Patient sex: M
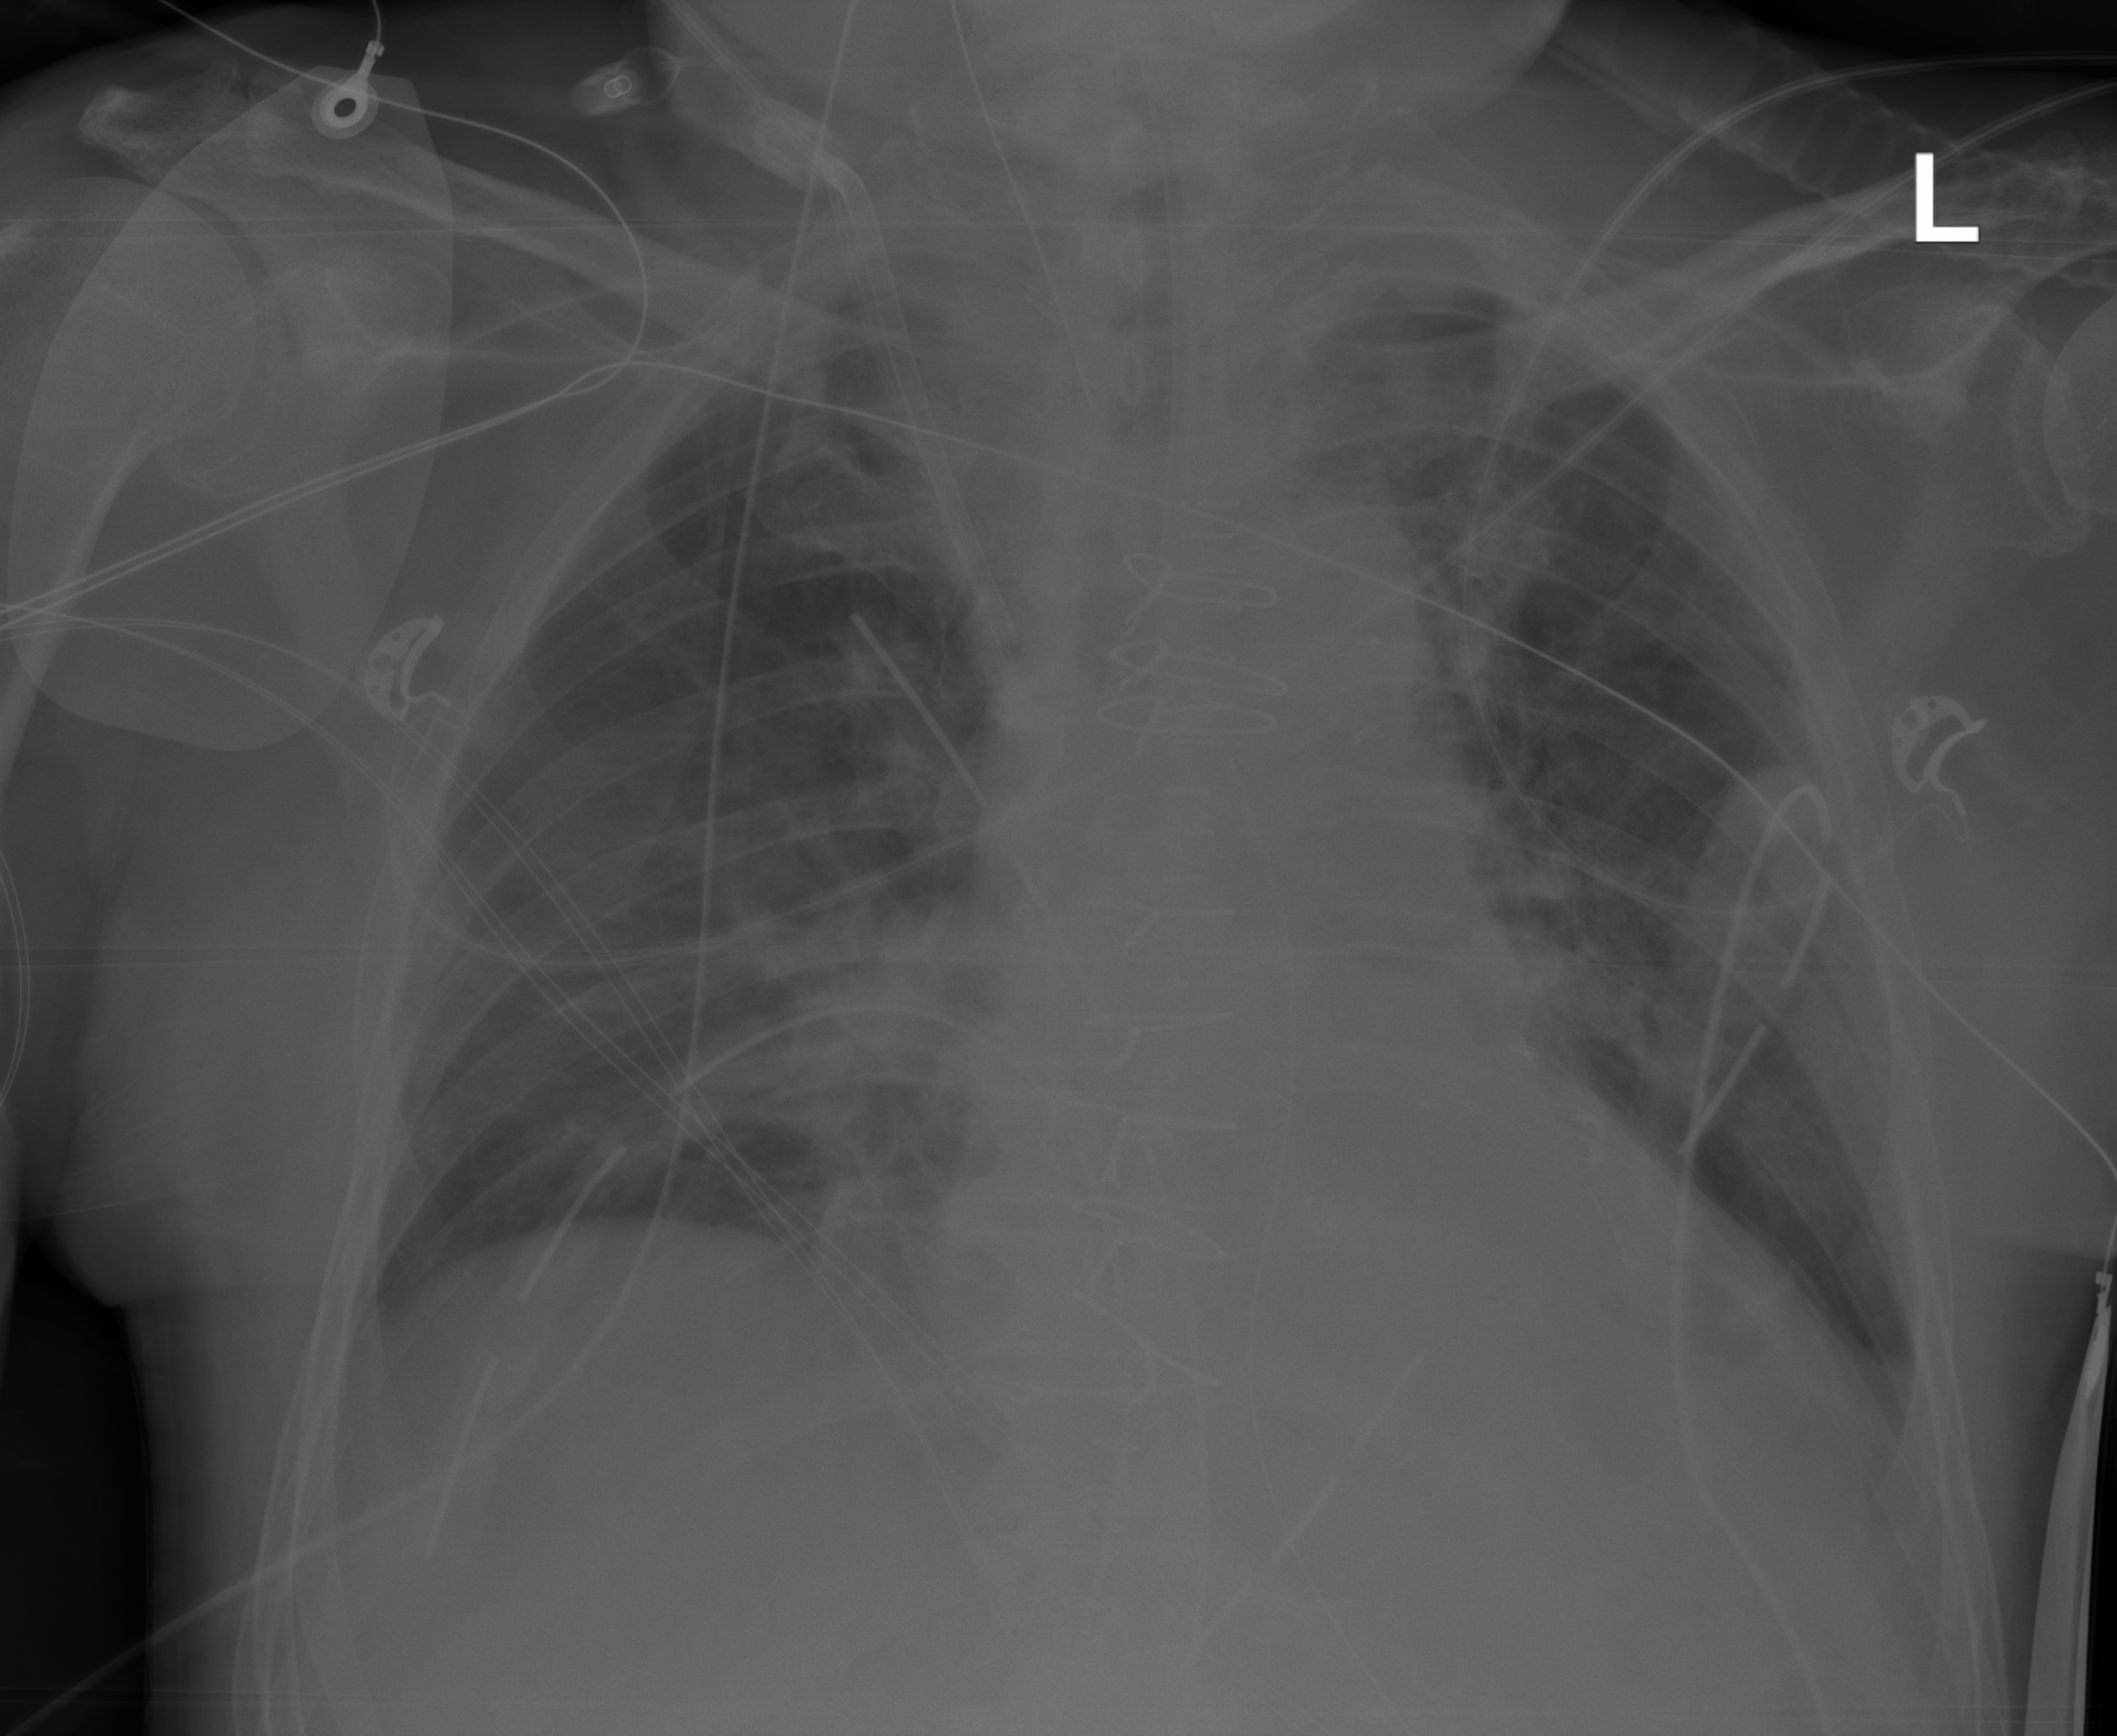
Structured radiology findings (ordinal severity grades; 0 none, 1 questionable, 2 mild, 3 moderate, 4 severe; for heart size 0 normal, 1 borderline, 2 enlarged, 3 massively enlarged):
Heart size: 0
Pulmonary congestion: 2
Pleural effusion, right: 0
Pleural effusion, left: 2
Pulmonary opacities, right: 0
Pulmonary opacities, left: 0
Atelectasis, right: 2
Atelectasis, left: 0